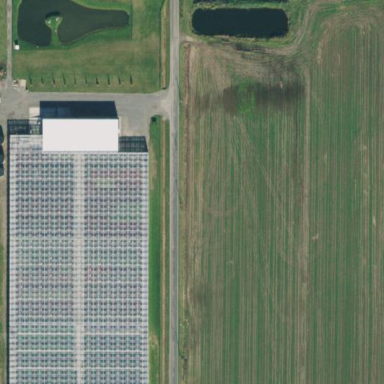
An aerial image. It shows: Greenhouse used for horticulture.